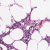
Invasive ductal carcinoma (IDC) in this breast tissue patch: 1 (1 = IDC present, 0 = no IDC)